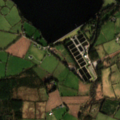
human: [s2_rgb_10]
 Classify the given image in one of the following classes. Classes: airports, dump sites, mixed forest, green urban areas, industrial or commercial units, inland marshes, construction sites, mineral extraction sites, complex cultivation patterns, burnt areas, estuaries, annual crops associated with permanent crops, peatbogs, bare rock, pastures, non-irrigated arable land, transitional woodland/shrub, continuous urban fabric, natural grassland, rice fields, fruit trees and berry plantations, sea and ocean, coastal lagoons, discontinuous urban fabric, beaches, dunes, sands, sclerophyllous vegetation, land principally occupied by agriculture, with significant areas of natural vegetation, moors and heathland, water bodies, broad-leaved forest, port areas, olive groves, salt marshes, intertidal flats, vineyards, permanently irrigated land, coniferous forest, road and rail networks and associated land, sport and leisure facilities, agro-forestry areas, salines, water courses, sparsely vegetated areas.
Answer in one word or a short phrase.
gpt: pastures, coniferous forest, water bodies